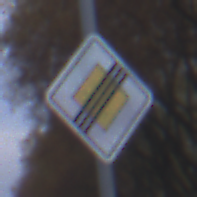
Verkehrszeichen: EndeVorfahrtsstrasse
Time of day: SunriseSunset
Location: Outdoor (Urban)
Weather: PartlyCloudy
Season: NotSpecified
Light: Natural